Question: I have a table in a template, and one of the columns of each row of the table is a date object. The table rows are sorted by date. I want to shade all the rows of a particular date, then unshade all the rows of the next day, then shade all the rows that match the next day, etc. etc.
I know how to figure out the day of the week for each day (using date.weekday) so I can test to see if the day for the current row matches a comparison value, then shade or not shade as the case may be, but I don't know how to make the shading/not shading alternate with each new day.
I'm sure it's relatively simple but it's late and my brain isn't working well. Any help is appreciated. Here's an example of the table WITHOUT the shading I'd like to see.

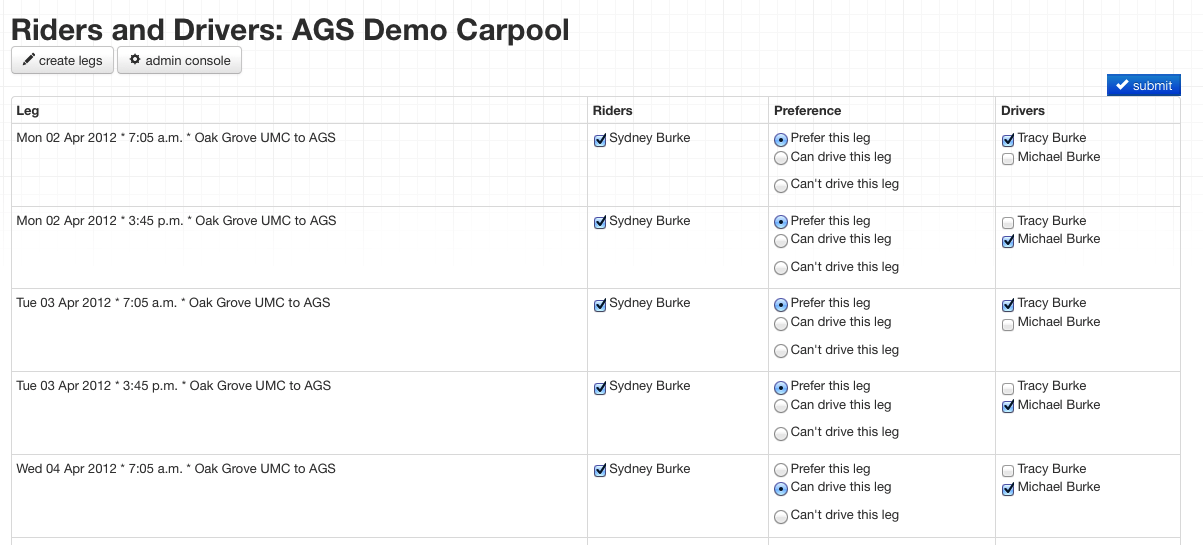
Answer: I think the best way to do this is use a specific class from date:
'''
<tr {% if date.day|divisibleby:"2" %}class="date_even"{% else %}class="date_odd"{% endif %}>
<td>something</td>
<td>something else</td>
<td>{{ date }}</td>
</tr>
'''
And then with css do the rest